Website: lowes
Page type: newsletter-management
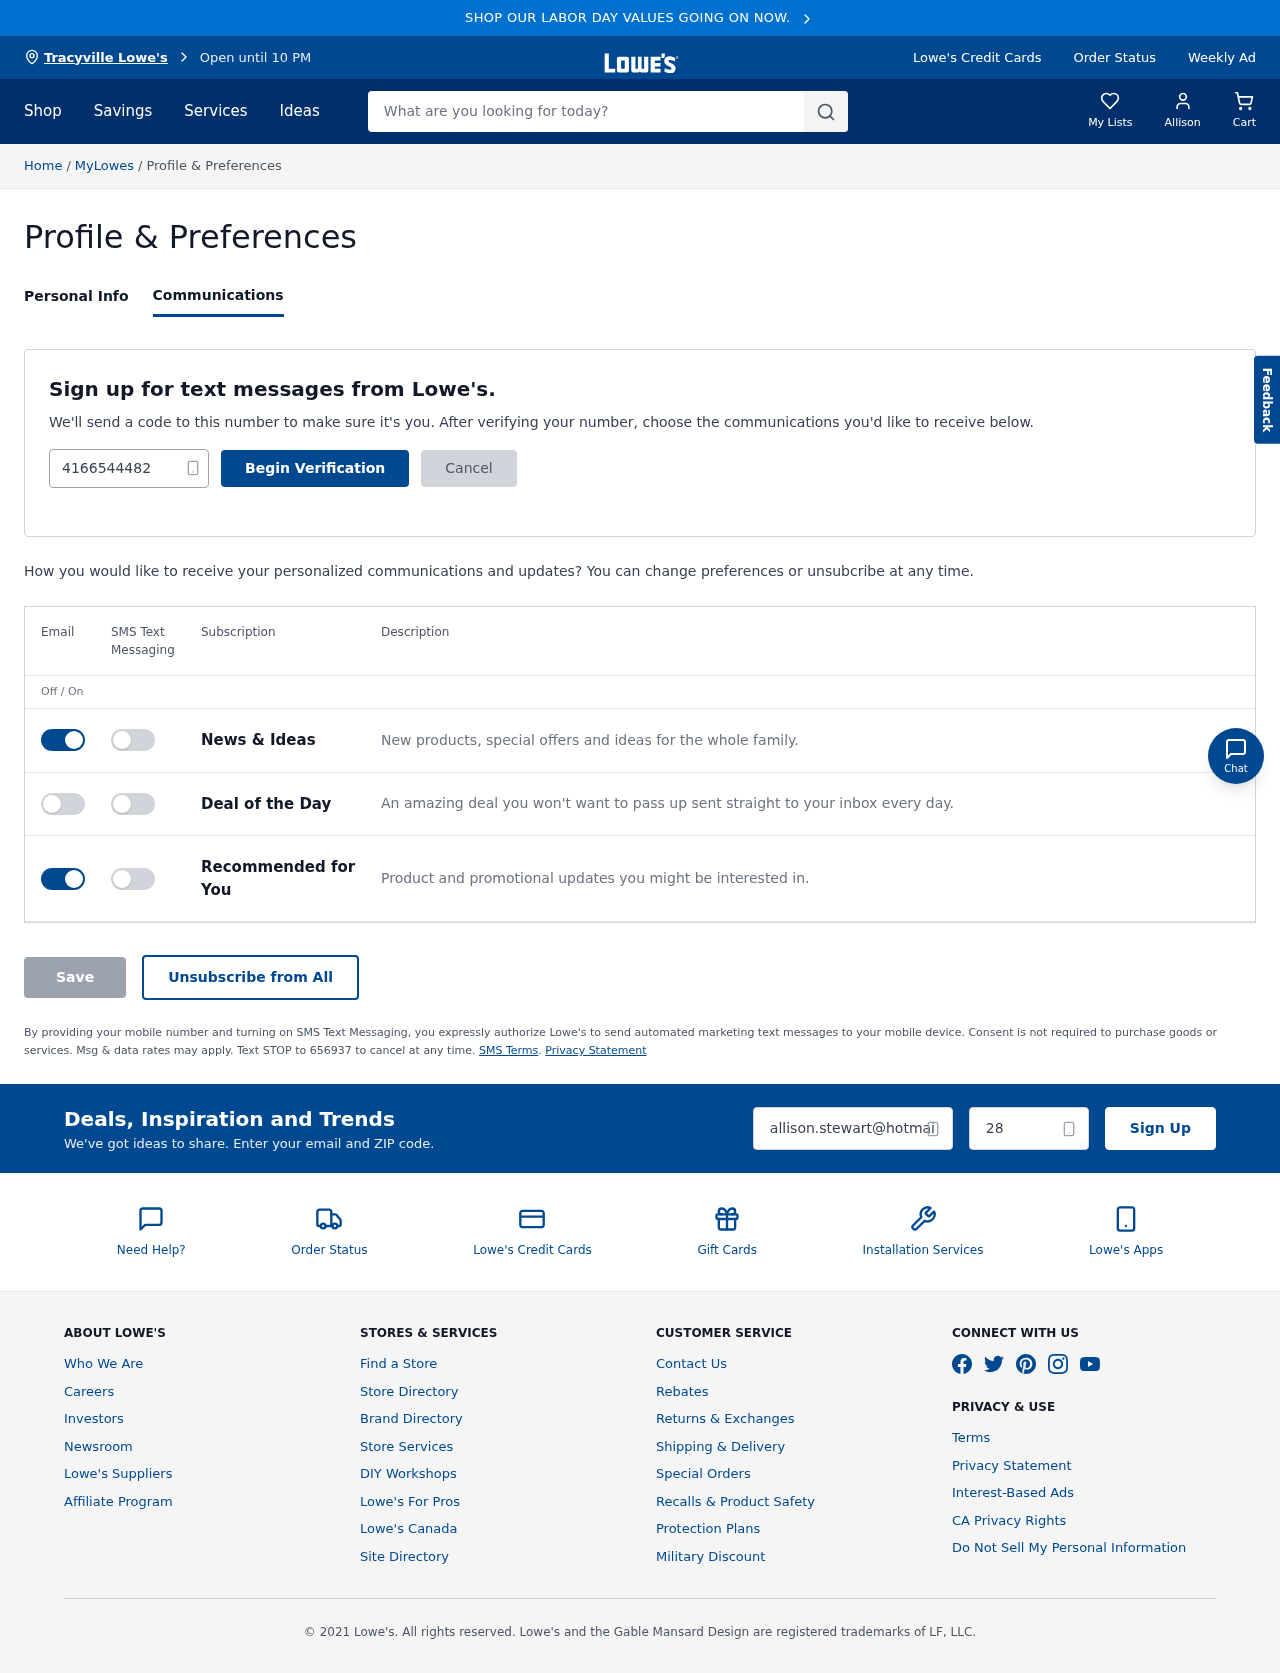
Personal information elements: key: PII_CITY
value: Tracyville Lowe's
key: PII_EMAIL
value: allison.stewart@hotmail.com
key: PII_FIRSTNAME
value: Allison
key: PII_PHONE
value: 4166544482
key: PII_POSTCODE
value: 28354
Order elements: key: ORDER_NUM_ITEMS
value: Cart
Search elements: key: HEADER_SEARCH
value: What are you looking for today?